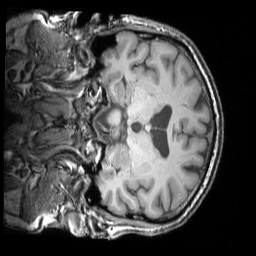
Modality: T1w
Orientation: coronal
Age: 58
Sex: male
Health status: ill
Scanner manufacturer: siemens
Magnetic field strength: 3 T
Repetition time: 1.75 s
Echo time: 0.00418 s